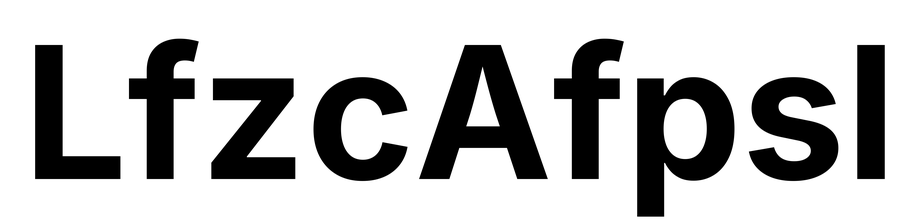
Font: Inter_Bold